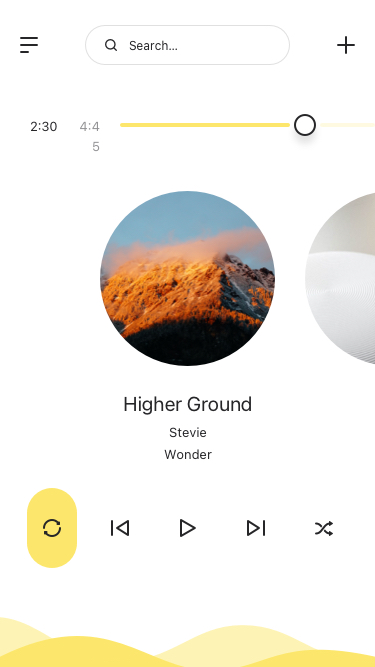
Text in this UI design:
Higher Ground
Stevie Wonder
2:30
4:45